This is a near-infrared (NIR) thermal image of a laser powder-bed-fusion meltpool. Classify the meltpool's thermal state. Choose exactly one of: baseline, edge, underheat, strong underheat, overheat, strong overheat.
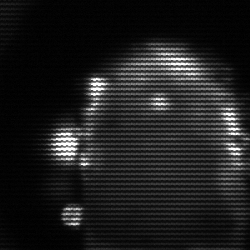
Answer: baseline